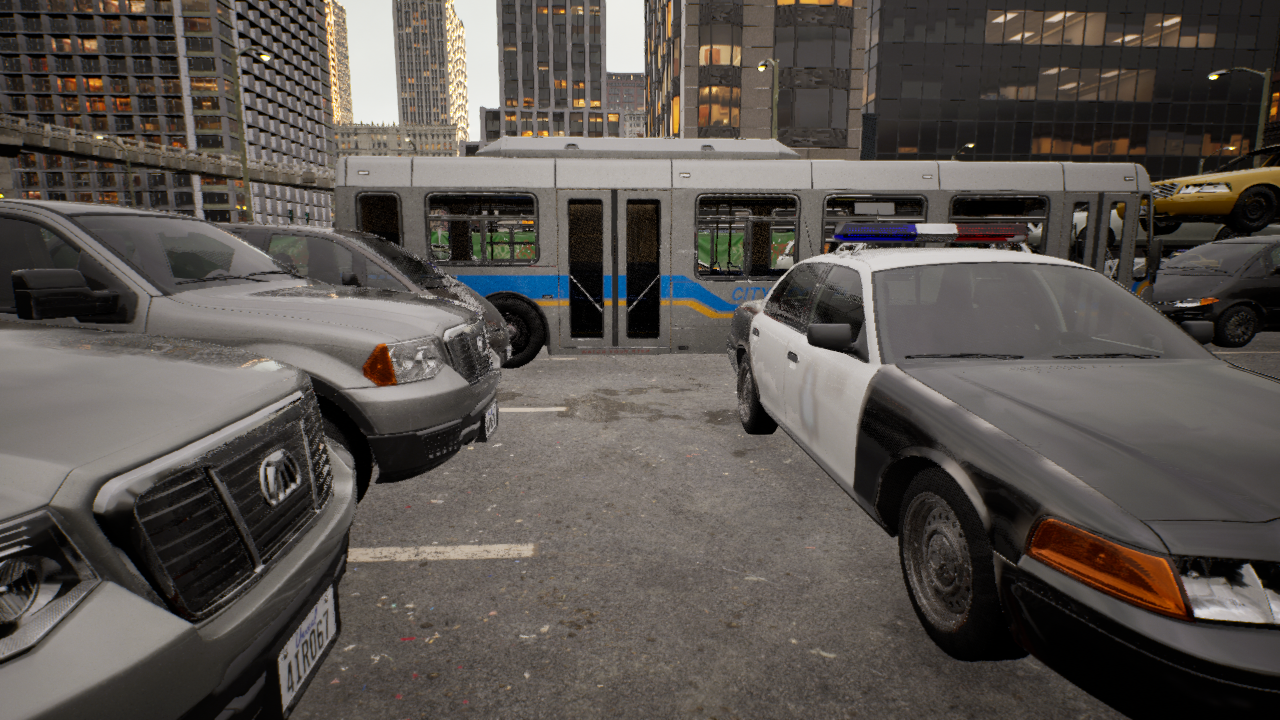
Venue: arterial
Lighting: golden hour
Vehicle rig: sedan